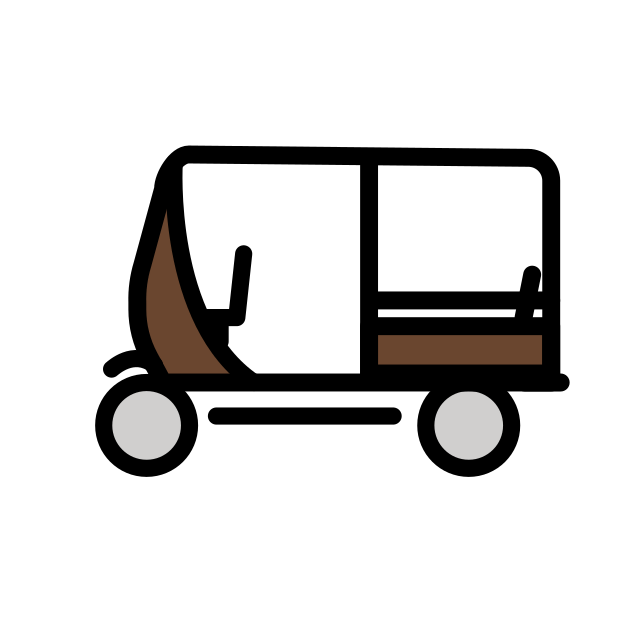
auto rickshaw